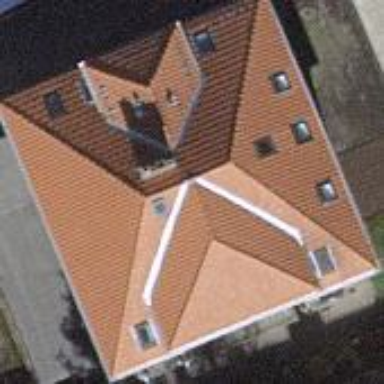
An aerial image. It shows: Hipped roof house.